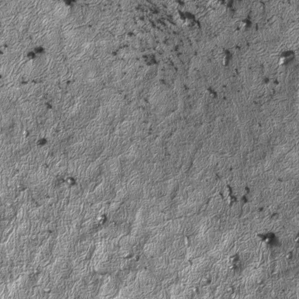
Label: frost